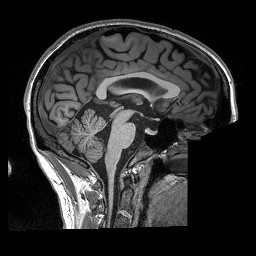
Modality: T1w
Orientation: sagittal